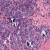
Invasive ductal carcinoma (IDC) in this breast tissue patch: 0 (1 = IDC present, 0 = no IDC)